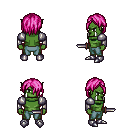
a pixel art fantasy rpg character, male body template, orc, green skin, steel arm armor, teal pants, pink bangs hairstyle, metal boots, dagger, four views (front, back, left, right), 2x2 character sprite sheet, small pixel art, hard edges, no anti-aliasing